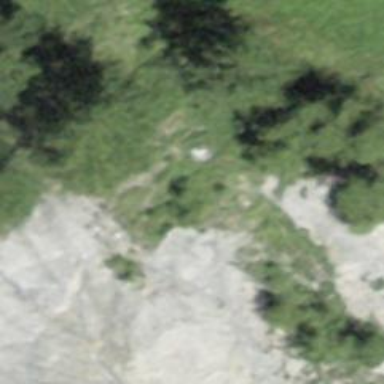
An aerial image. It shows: Natural cliff.